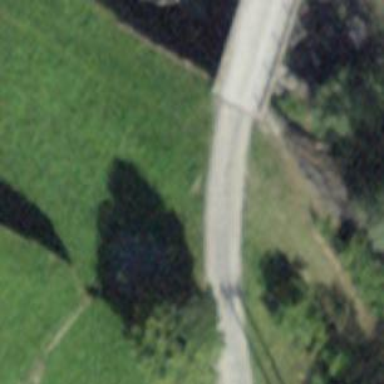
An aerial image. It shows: Concrete bridge over grade1 track.